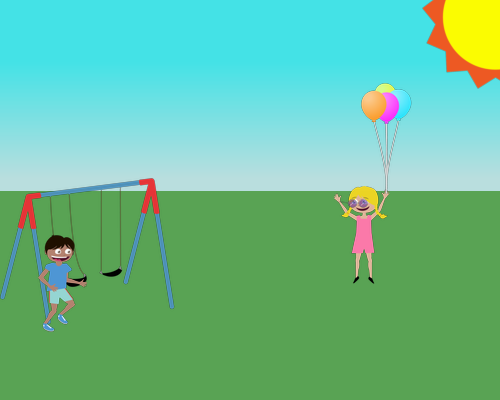
A big sun is mostly cut off in the corner. A small swing on the left has one leg off the edge. A happy boy runs and covers the swing's right leg. A girl on the right raises her hands with four balloons.